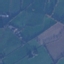
Land use / land cover class: Pasture